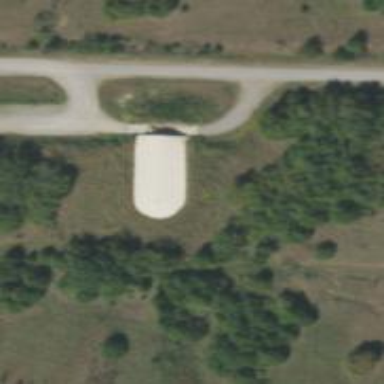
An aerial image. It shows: Military bunker.